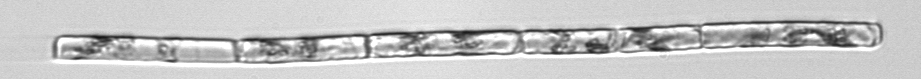
Label: Guinardia_delicatula